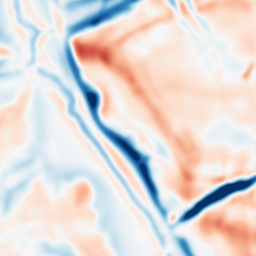
Category: multiscale
Decomposition family: dog
Decomposition parameters: sigma_low: 3
sigma_high: 10
Upsampling method: sinc_blackman
Upsampling parameters: scale: 4
kernel_size: 16
Upsampling scale: 4